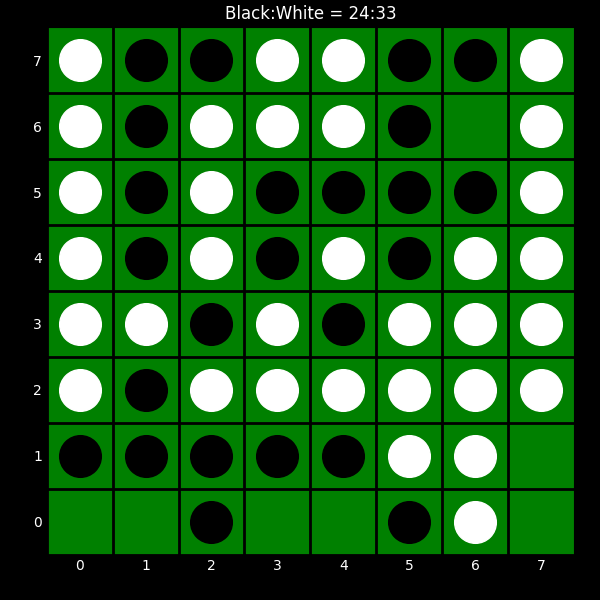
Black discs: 24
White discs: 33